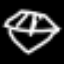
Label: diamond